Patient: sex M, age 55
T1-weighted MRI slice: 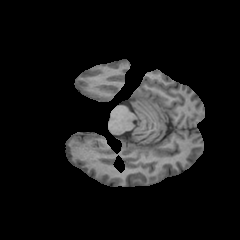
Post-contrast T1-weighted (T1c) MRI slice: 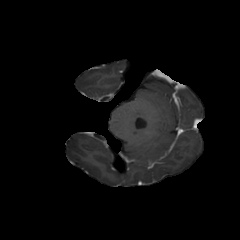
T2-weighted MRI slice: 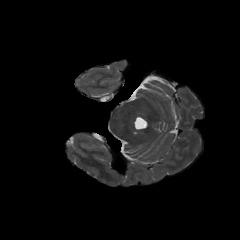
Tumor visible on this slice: no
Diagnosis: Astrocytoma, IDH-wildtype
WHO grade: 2